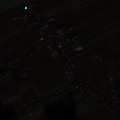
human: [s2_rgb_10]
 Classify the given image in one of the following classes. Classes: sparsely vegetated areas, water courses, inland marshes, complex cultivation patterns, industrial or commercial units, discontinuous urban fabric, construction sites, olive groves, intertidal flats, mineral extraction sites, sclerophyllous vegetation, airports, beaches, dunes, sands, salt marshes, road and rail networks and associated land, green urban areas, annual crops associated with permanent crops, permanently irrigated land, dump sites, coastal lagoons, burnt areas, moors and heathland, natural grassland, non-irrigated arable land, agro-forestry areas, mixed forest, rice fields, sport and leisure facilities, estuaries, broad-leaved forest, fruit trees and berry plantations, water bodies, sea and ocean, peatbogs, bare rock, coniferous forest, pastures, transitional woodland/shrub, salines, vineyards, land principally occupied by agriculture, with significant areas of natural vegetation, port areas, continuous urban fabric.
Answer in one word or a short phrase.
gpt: discontinuous urban fabric, non-irrigated arable land, complex cultivation patterns, land principally occupied by agriculture, with significant areas of natural vegetation, coniferous forest